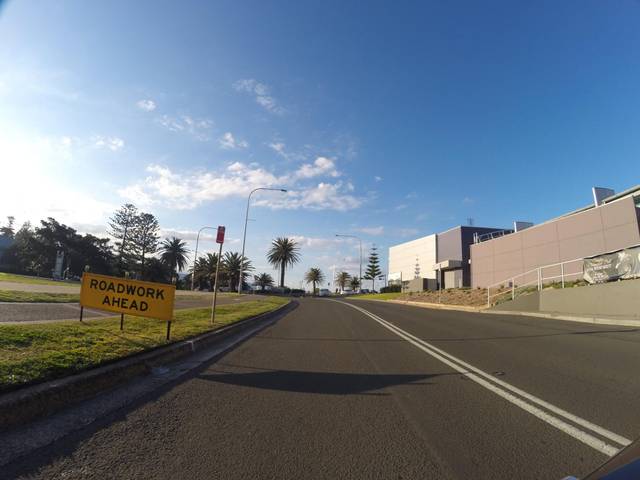
Region: Australia
Coordinates: -34.423, 150.906